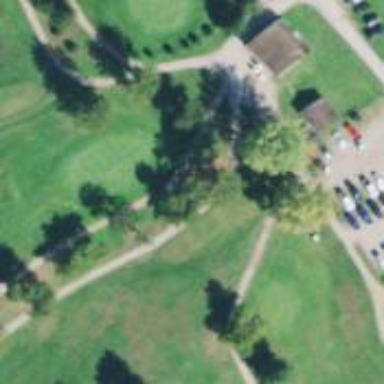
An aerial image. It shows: Path for both road and golf.